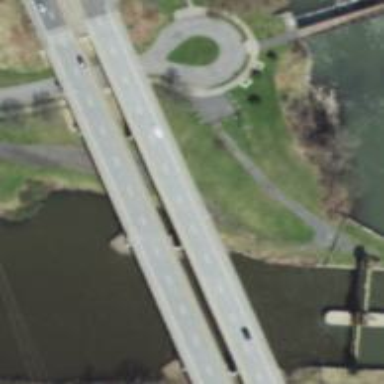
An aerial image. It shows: Bridge over trunk highway expressway.